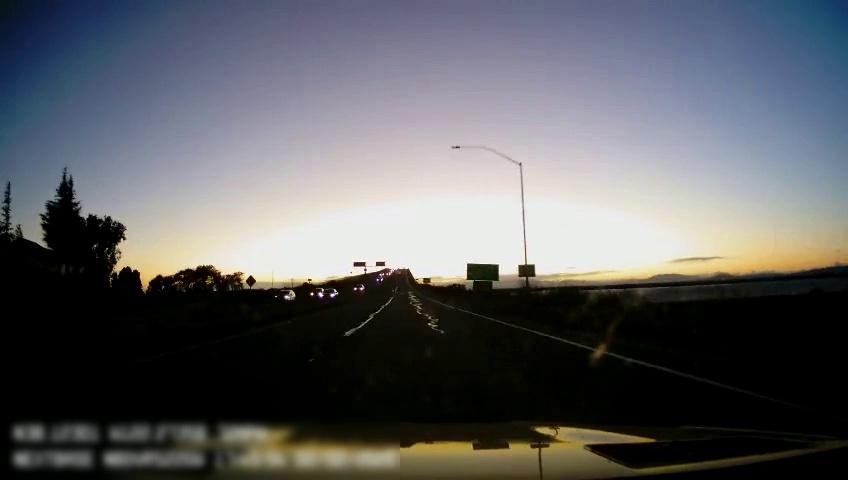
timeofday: Dusk/Dawn/Twilight
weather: Sunny
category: Drivable Space
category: Drivable Space
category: Vehicles | Car
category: Vehicles | Car
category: Vehicles | SUV
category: Vehicles | Car
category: Lanes | Current Lane
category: Lanes | Current Lane
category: Lanes | Alternate Lane
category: Lanes | Alternate Lane
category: Traffic | Signs